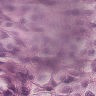
Metastatic tissue present: yes